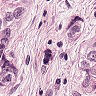
Metastatic tissue present: yes